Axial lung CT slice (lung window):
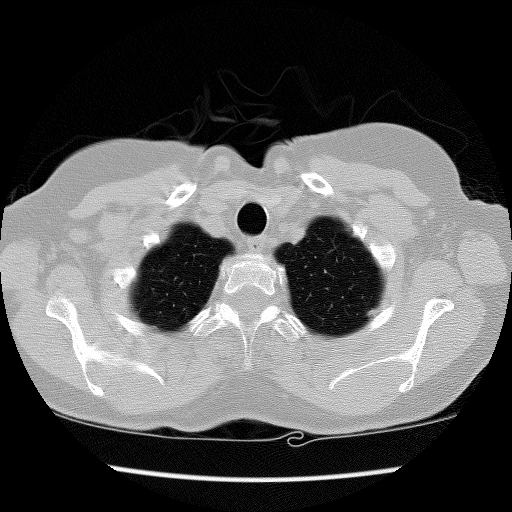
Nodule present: no